Question: please see image attached.
i want it to be
'''
Public components As System.ComponentModel.lContainer
'''
but every time I edit the form design, it always change back to its original code
'''
Private components As System.ComponentModel.lContainer
'''
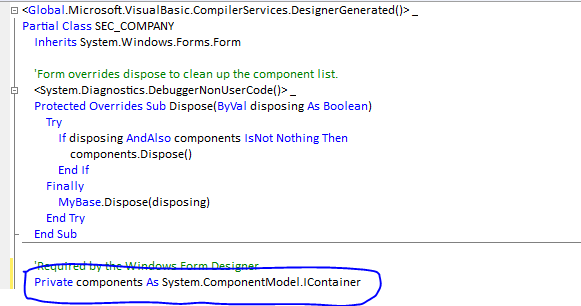
Answer: You can have a public Property in your class that returns a private member, like yours. This code is generated by form designer and probably you can not change the behavior of this. Even if you could, I wouldn't suggest you to do this.
'''
Public Class MyForm
Public Property Container As System.ComponentModel.IContainer
Get
Return Me.components
End Get
End Property
End Class
'''
Cheers